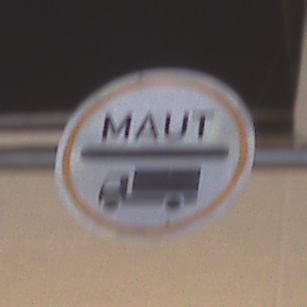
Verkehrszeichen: Mautpflicht
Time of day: Night
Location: Outdoor (Urban)
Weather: Overcast
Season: Winter
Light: Artificial